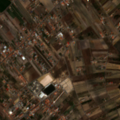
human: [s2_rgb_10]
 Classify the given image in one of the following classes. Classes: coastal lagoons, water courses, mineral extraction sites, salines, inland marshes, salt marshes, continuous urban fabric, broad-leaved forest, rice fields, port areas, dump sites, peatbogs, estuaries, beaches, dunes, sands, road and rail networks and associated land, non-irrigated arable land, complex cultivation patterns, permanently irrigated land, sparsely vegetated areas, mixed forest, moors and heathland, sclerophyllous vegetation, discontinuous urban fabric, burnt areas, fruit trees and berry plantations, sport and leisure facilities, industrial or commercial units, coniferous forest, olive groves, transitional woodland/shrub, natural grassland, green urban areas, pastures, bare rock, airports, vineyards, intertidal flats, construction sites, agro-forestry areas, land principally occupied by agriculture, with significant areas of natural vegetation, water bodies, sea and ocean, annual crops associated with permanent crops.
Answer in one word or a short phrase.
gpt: discontinuous urban fabric, vineyards, complex cultivation patterns, land principally occupied by agriculture, with significant areas of natural vegetation, mixed forest